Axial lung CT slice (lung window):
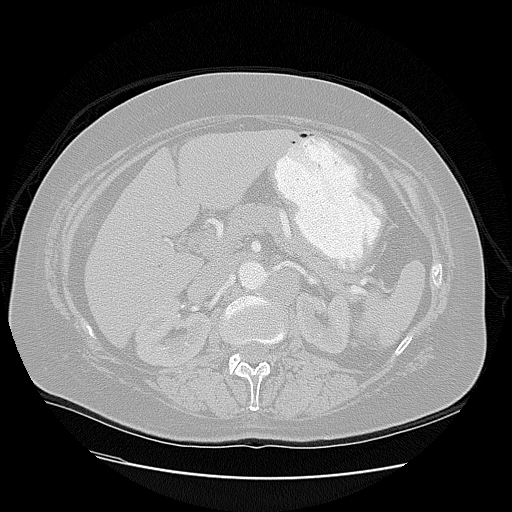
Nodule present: no